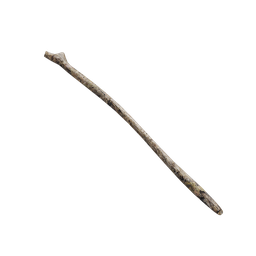
Label: nature